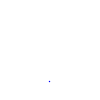
Particle: proton